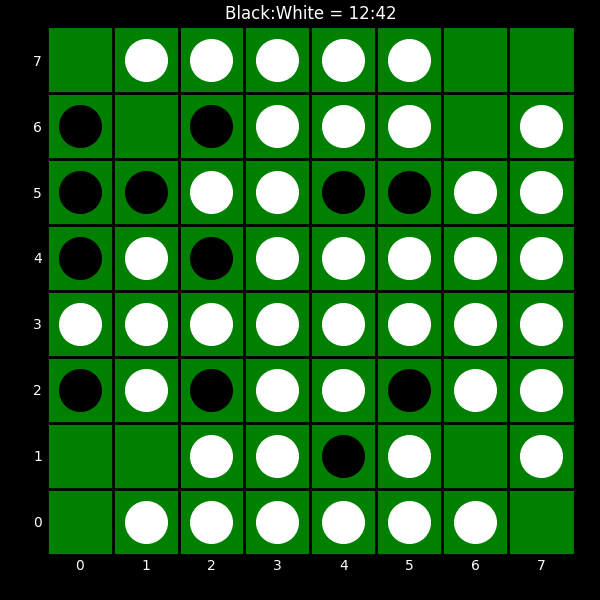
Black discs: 12
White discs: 42